Interaction volume radius: 5 \u00c5
Interaction volume height: 10 \u00c5
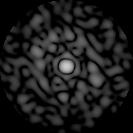
Disorder parameter: 0.8404